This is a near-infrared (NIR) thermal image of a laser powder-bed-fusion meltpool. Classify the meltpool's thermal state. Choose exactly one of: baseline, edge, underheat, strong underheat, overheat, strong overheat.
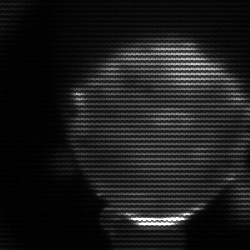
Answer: edge